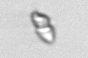
Label: Dinophyceae